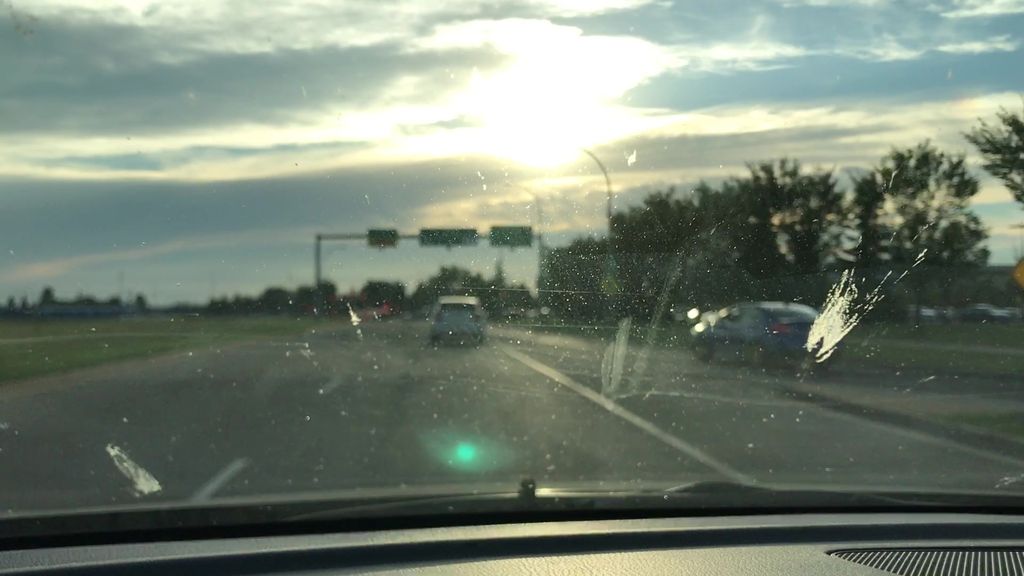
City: edmonton